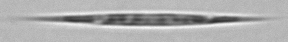
Label: Calciosolenia_brasiliensis